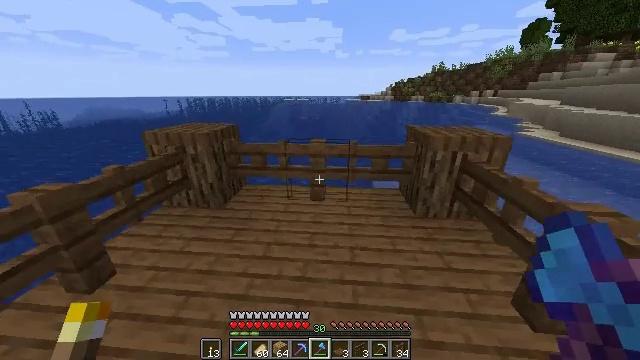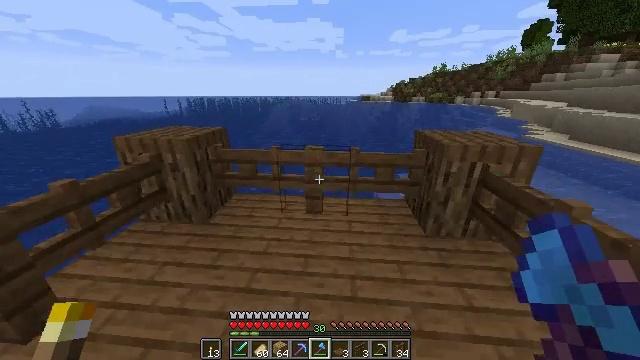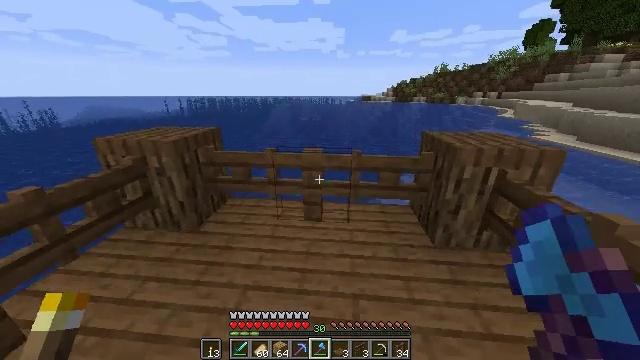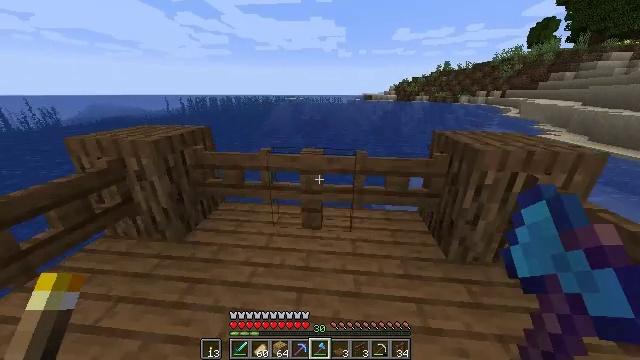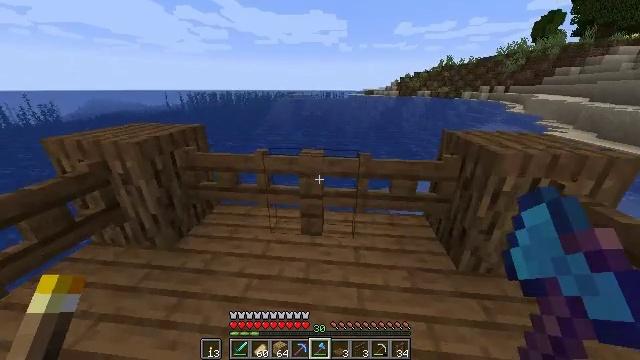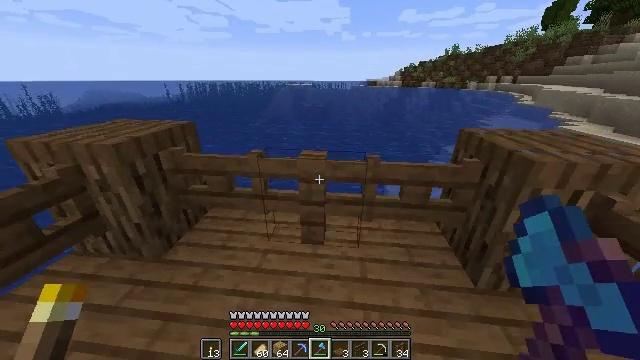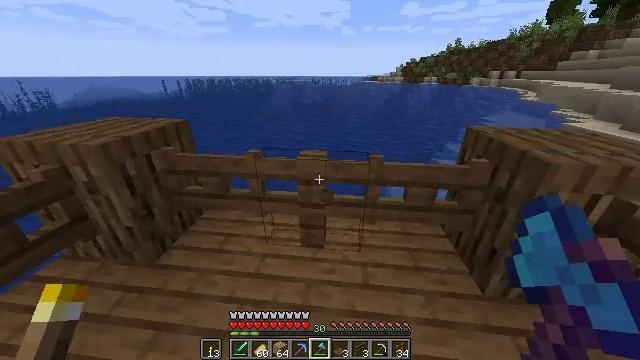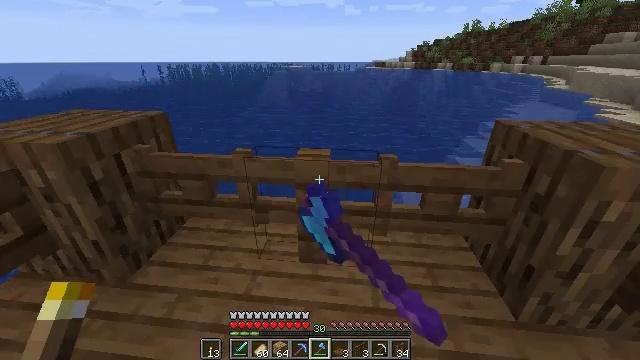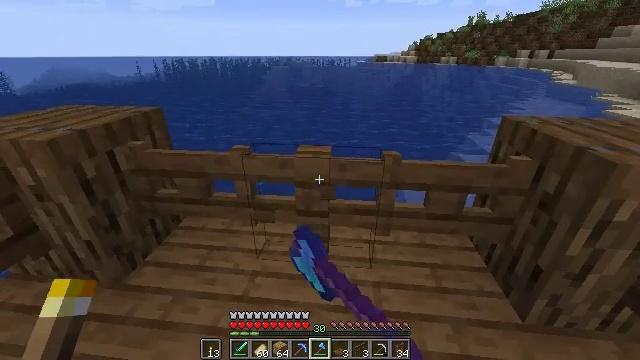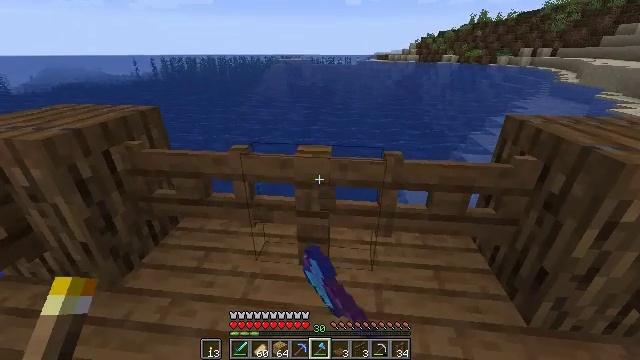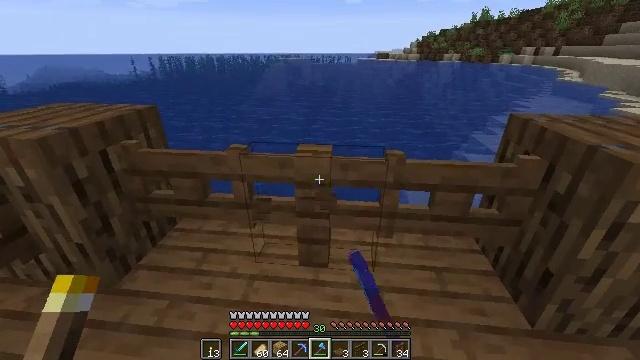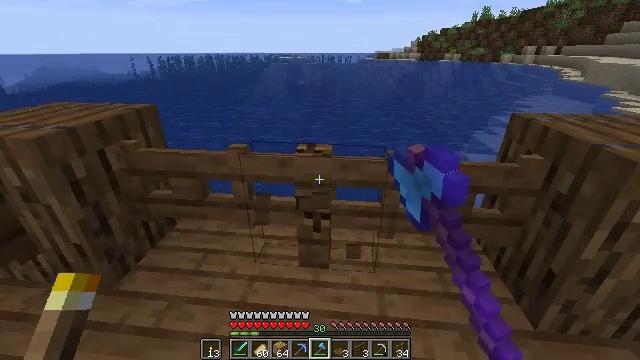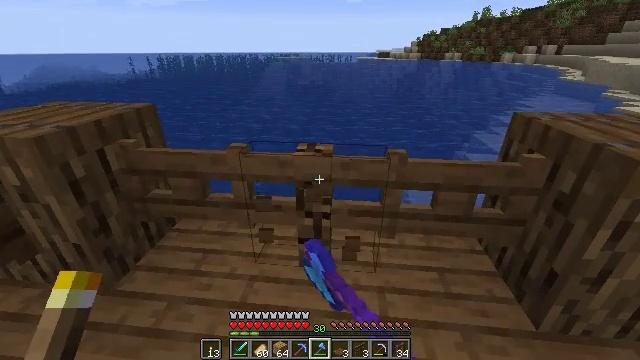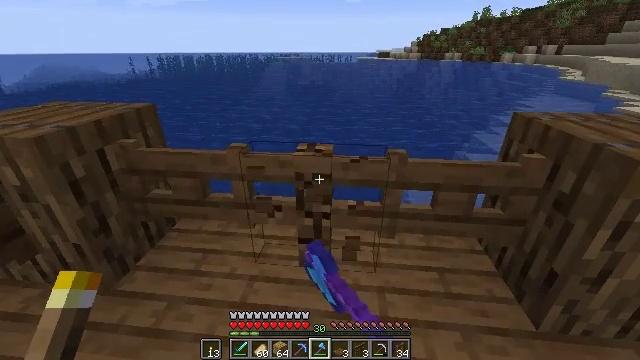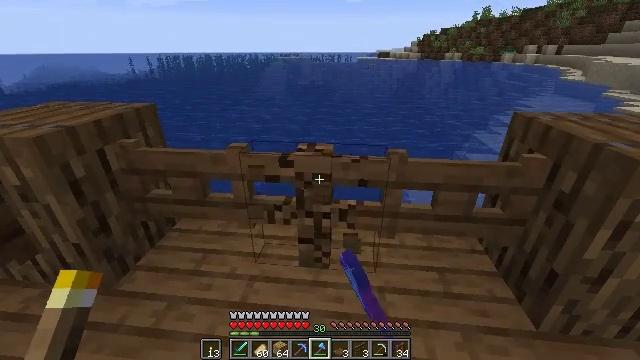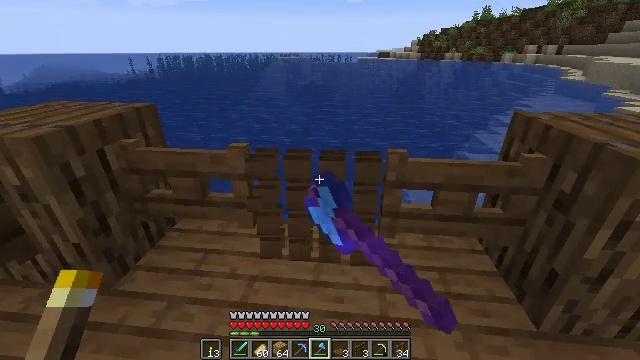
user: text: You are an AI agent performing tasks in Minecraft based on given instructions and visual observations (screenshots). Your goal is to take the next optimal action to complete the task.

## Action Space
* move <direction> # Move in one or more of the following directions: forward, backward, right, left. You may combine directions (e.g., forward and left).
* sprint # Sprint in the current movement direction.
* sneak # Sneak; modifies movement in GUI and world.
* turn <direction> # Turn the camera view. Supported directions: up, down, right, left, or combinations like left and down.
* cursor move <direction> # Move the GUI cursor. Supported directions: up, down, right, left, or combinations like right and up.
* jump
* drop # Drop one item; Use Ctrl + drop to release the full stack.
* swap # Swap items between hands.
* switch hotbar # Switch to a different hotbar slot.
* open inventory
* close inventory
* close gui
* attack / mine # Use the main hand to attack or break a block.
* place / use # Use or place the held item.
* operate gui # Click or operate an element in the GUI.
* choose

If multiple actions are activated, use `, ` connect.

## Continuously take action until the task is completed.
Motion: motion action
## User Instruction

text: Mine the spruce fence.
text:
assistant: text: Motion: move forward
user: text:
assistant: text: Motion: move forward
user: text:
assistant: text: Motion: move forward
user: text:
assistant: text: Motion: move forward
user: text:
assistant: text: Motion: turn down
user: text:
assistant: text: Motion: attack / mine
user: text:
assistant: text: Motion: attack / mine
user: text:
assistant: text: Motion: attack / mine
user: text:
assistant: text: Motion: attack / mine
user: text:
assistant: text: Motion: attack / mine
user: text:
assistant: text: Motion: attack / mine
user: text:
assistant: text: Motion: attack / mine
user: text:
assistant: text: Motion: attack / mine
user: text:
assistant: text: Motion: attack / mine
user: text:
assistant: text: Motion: attack / mine
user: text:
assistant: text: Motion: attack / mine
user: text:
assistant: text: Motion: attack / mine
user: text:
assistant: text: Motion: attack / mine
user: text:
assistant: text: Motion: turn right, attack / mine
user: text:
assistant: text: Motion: attack / mine